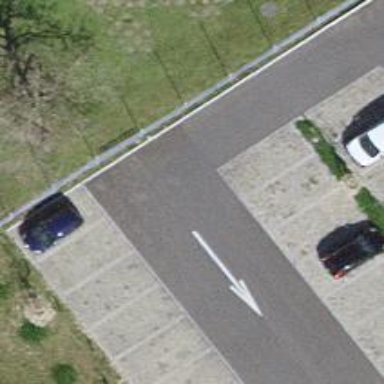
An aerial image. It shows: Asphalt parking aisle road for service vehicles.